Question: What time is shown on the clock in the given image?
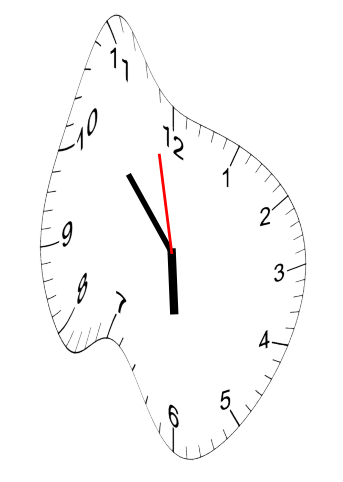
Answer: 05:52:58